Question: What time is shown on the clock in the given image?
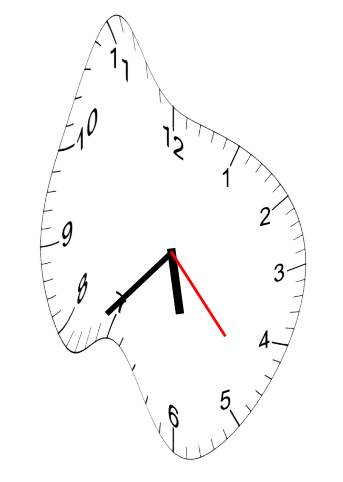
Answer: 05:37:23